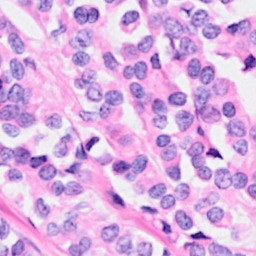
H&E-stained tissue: Breast